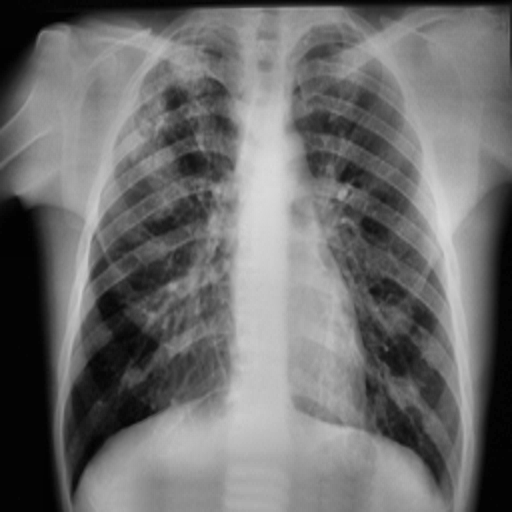
Finding: TUBERCULOSIS